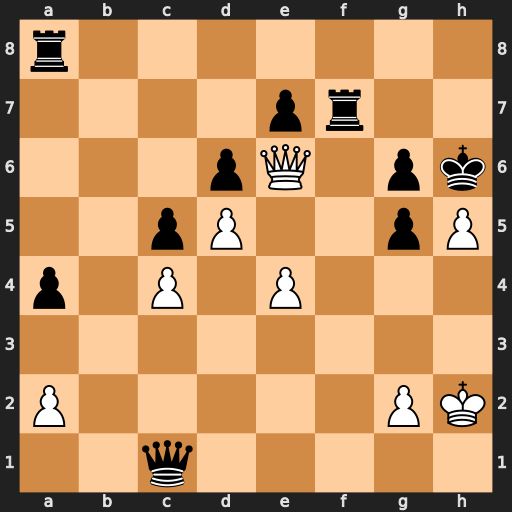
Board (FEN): r7/4pr2/3pQ1pk/2pP2pP/p1P1P3/8/P5PK/2q5
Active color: w
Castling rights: -
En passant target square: -
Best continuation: Qxg6#